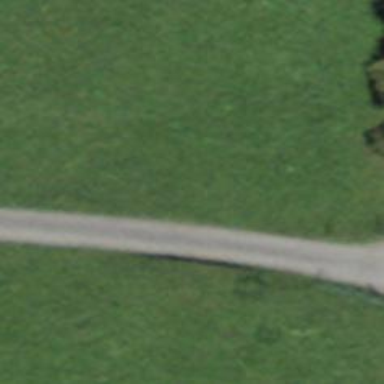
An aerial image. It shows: Driveway.